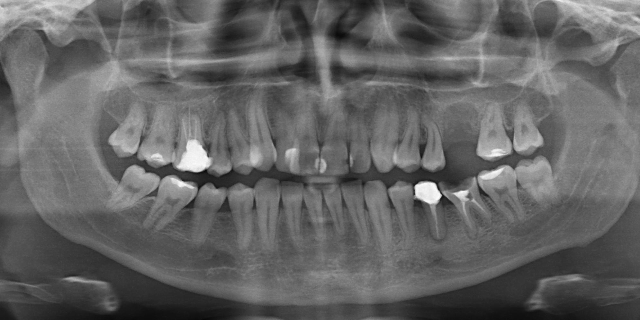
adult